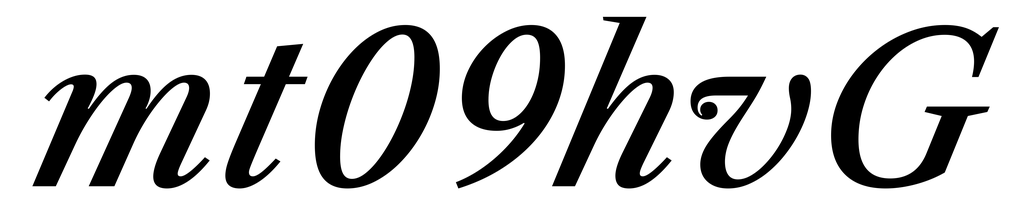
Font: LibreCaslonText-Italic_Medium_Italic